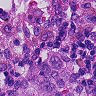
Metastatic tissue present: yes